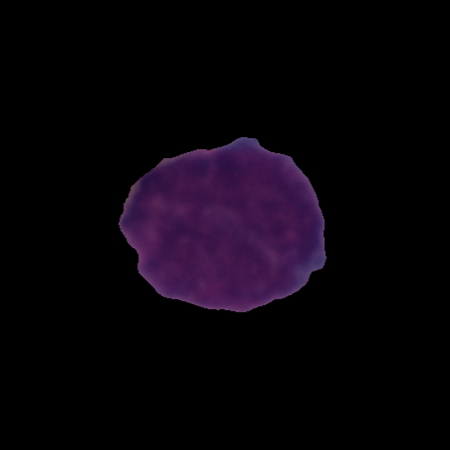
Label: cancer